A scalogram of one vibration snapshot from a rotating bearing is shown, computed with a continuous wavelet transform. What is the most likely bearing condition (normal, inner_race, outer_race, ball)?
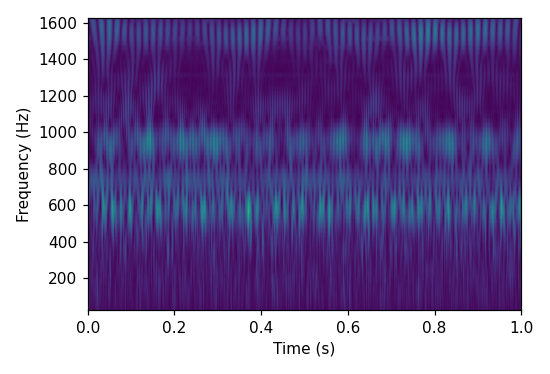
Answer: normal